Question: I've removed "use precompiled header" option from 'crypto.c'.

How to resolve this error properly?
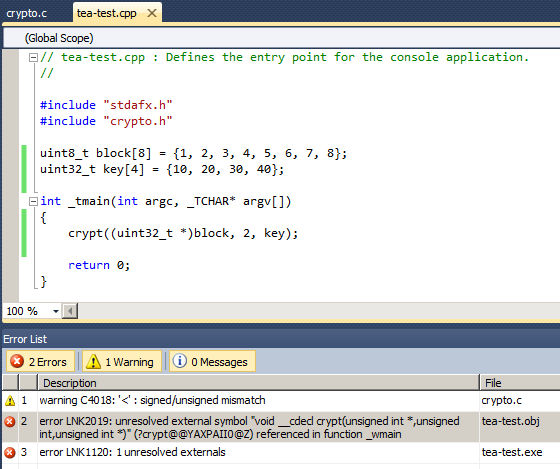
Answer: You need to declare tha 'crypt()' function as 'extern "C"' in its header file, like this:
'''
#ifdef __cplusplus
extern "C" {
#endif
void crypt(unsigned int *, unsigned int, unsigned int *);
#ifdef __cplusplus
}
#endif
'''
If you don't, C++ compilers will treat it as a function with C++ (as opposed to C) linkage and will apply name mangling on it.